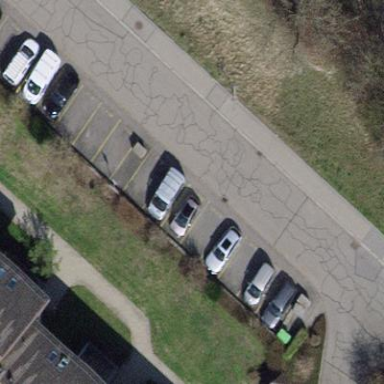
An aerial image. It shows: Street-side parking area.